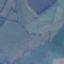
Label: Pasture